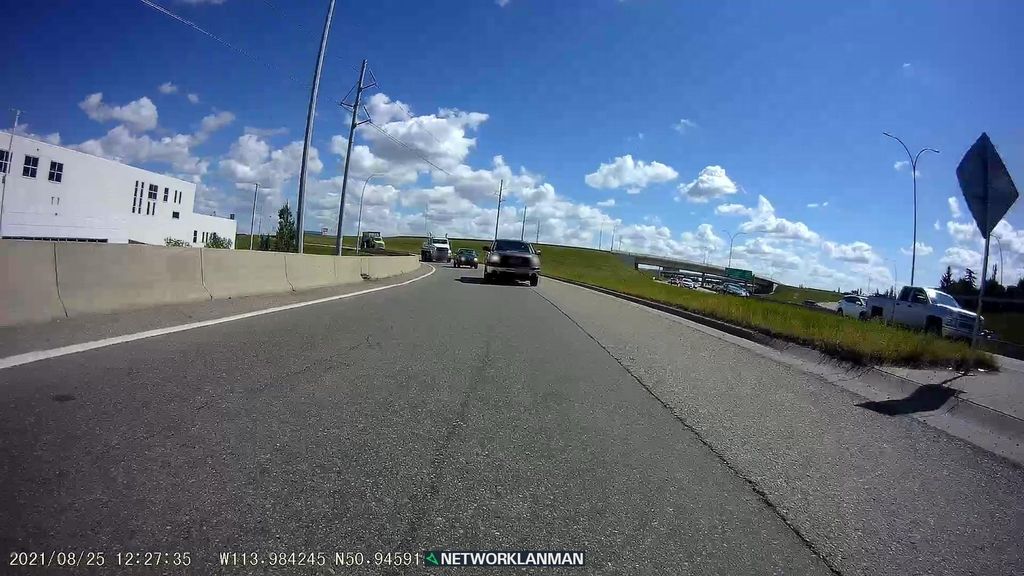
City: calgary